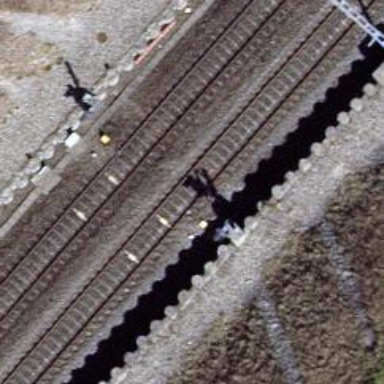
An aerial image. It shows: Railway signal.